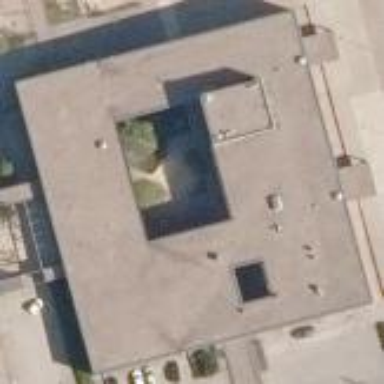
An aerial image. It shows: School building.